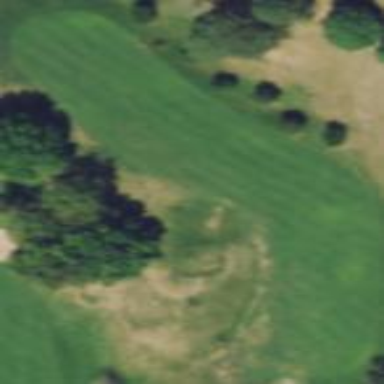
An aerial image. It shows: Golf fairway surrounded by grass.